Field crop: maize
Growth stage: 2
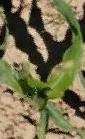
Species: maize